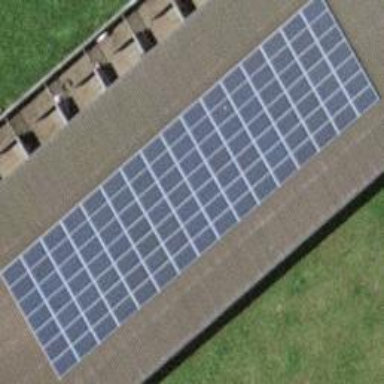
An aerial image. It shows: Solar power generator using photovoltaic panels.